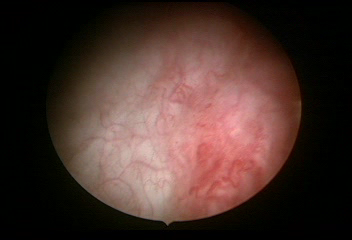
Modality: WLC
Class: Normal mucosa
Bladder cancer association: No